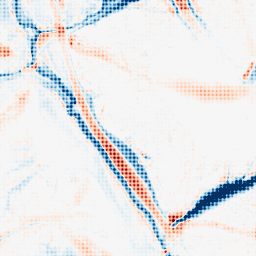
Category: morphological
Decomposition family: morphological_ellipse
Decomposition parameters: operation: average
width: 30
height: 30
Upsampling method: sinc_blackman
Upsampling parameters: scale: 8
kernel_size: 8
Upsampling scale: 8